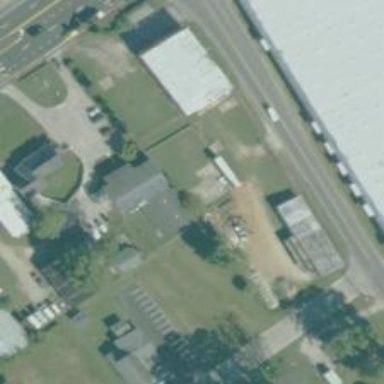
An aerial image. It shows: Veterinary facility.